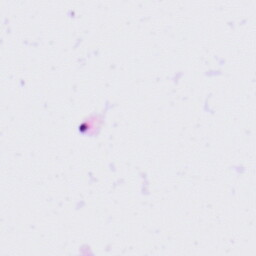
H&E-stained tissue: Tonsil